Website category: sports
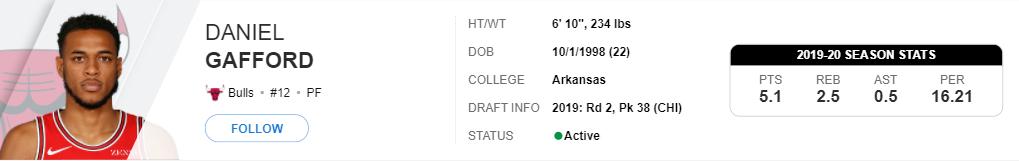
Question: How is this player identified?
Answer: Daniel Gafford

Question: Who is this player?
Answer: Daniel Gafford

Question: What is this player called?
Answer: Daniel Gafford

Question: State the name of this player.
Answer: Daniel Gafford

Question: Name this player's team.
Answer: Bulls

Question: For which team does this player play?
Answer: Bulls

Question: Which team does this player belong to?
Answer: Bulls

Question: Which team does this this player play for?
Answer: Bulls

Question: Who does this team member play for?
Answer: Bulls

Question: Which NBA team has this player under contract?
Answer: Bulls

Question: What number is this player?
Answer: #12

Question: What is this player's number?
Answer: #12

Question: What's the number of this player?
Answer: #12

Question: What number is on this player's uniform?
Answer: #12

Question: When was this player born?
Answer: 10/1/1998

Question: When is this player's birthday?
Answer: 10/1/1998

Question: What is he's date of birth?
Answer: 10/1/1998

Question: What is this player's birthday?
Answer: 10/1/1998

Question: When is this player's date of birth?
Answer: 10/1/1998

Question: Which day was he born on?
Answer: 10/1/1998

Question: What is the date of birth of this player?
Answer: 10/1/1998

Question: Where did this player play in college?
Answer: Arkansas

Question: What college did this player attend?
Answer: Arkansas

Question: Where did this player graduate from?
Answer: Arkansas

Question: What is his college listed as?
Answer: Arkansas

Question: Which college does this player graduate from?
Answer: Arkansas

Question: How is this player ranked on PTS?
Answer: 5.1

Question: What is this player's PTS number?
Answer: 5.1

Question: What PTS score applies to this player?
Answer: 5.1

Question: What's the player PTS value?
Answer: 5.1

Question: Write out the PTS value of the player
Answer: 5.1

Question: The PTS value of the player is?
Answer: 5.1

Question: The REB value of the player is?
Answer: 2.5

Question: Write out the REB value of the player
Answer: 2.5

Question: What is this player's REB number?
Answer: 2.5

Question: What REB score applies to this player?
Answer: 2.5

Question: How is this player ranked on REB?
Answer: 2.5

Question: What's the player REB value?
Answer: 2.5

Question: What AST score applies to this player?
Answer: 0.5

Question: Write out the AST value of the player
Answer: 0.5

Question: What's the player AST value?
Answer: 0.5

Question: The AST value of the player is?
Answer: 0.5

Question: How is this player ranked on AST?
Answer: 0.5

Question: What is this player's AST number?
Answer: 0.5

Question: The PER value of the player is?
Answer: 16.21

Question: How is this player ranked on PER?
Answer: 16.21

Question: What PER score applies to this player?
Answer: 16.21

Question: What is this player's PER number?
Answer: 16.21

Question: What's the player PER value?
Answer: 16.21

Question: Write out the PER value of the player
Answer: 16.21

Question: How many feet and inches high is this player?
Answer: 6' 10"

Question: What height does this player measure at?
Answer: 6' 10"

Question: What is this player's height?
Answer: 6' 10"

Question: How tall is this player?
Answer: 6' 10"

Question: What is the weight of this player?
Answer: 234 lbs

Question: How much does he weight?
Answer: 234 lbs

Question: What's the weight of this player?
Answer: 234 lbs

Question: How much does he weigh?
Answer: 234 lbs

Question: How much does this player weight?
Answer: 234 lbs